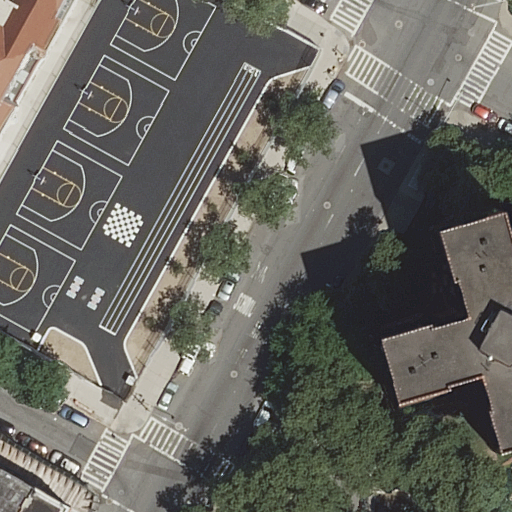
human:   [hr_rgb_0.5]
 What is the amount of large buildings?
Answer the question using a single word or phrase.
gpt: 1

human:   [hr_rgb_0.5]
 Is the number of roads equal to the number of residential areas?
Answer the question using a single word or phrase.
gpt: no

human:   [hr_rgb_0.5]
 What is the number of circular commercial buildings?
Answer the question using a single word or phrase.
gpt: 0

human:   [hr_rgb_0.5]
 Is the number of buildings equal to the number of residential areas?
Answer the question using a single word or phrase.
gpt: no

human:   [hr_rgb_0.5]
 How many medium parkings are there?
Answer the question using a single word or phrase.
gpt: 1

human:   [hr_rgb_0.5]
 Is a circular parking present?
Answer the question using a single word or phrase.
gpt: no

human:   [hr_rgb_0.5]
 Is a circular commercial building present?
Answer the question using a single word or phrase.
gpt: no

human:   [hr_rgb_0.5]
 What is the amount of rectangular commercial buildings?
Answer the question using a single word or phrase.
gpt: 0

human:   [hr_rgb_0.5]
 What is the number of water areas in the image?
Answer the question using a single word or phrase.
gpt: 0

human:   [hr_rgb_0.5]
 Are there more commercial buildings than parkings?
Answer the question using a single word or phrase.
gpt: no

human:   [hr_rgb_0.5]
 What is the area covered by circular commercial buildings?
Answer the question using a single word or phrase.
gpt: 0m2

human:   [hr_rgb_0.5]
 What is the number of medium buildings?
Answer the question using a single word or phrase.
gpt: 1

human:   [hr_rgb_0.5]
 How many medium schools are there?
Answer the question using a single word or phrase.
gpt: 0

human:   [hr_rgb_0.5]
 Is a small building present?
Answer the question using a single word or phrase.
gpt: yes

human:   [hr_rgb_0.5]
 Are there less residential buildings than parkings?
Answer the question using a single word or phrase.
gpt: no

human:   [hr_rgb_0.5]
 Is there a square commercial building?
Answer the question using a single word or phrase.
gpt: no

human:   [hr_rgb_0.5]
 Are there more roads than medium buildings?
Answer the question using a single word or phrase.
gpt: yes

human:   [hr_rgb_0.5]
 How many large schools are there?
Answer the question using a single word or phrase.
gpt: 1

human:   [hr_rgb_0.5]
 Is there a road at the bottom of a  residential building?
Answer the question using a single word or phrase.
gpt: yes

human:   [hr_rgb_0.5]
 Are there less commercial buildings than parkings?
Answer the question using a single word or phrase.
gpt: yes

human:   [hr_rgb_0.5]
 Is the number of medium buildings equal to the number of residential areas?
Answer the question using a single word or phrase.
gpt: yes

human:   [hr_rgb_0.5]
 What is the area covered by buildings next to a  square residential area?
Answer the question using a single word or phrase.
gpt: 0m2

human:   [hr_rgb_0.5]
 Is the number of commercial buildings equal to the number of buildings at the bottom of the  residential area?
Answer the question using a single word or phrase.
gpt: no

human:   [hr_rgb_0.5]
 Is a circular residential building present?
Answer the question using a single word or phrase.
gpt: no

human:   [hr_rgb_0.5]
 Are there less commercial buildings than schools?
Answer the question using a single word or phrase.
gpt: yes

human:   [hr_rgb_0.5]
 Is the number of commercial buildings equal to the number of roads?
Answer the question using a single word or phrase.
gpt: no

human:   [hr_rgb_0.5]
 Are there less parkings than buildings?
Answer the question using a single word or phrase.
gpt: yes

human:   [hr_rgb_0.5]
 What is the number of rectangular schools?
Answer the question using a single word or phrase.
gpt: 0

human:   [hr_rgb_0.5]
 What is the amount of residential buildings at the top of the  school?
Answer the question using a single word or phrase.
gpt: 0

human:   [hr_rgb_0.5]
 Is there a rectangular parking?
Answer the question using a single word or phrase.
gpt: no

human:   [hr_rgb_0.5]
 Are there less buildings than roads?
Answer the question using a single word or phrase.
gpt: yes

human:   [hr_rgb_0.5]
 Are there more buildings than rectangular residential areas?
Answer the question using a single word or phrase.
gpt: yes

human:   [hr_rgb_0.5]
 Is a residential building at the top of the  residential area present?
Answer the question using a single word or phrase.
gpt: no

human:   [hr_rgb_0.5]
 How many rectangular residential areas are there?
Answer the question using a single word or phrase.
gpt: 1

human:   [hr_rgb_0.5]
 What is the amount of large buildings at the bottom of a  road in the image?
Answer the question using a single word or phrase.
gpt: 0

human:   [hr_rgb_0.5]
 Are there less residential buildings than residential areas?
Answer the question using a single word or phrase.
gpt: no